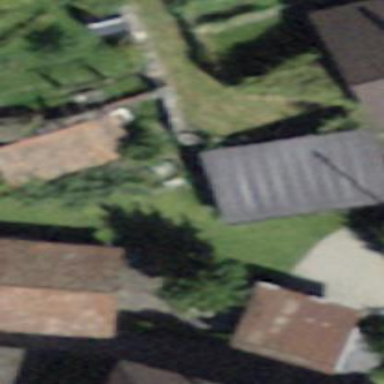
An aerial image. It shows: Shed.